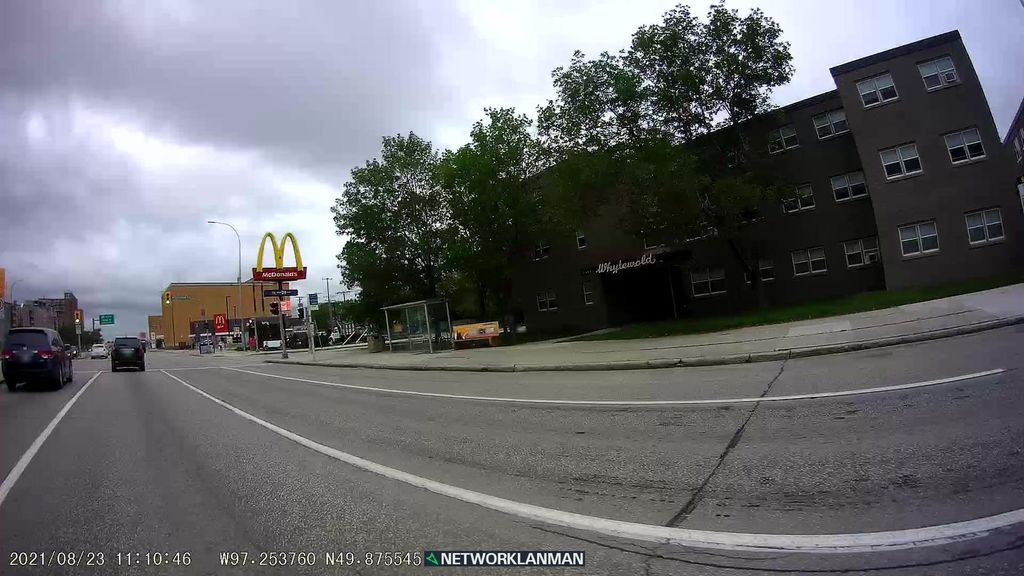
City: winnipeg